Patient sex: M
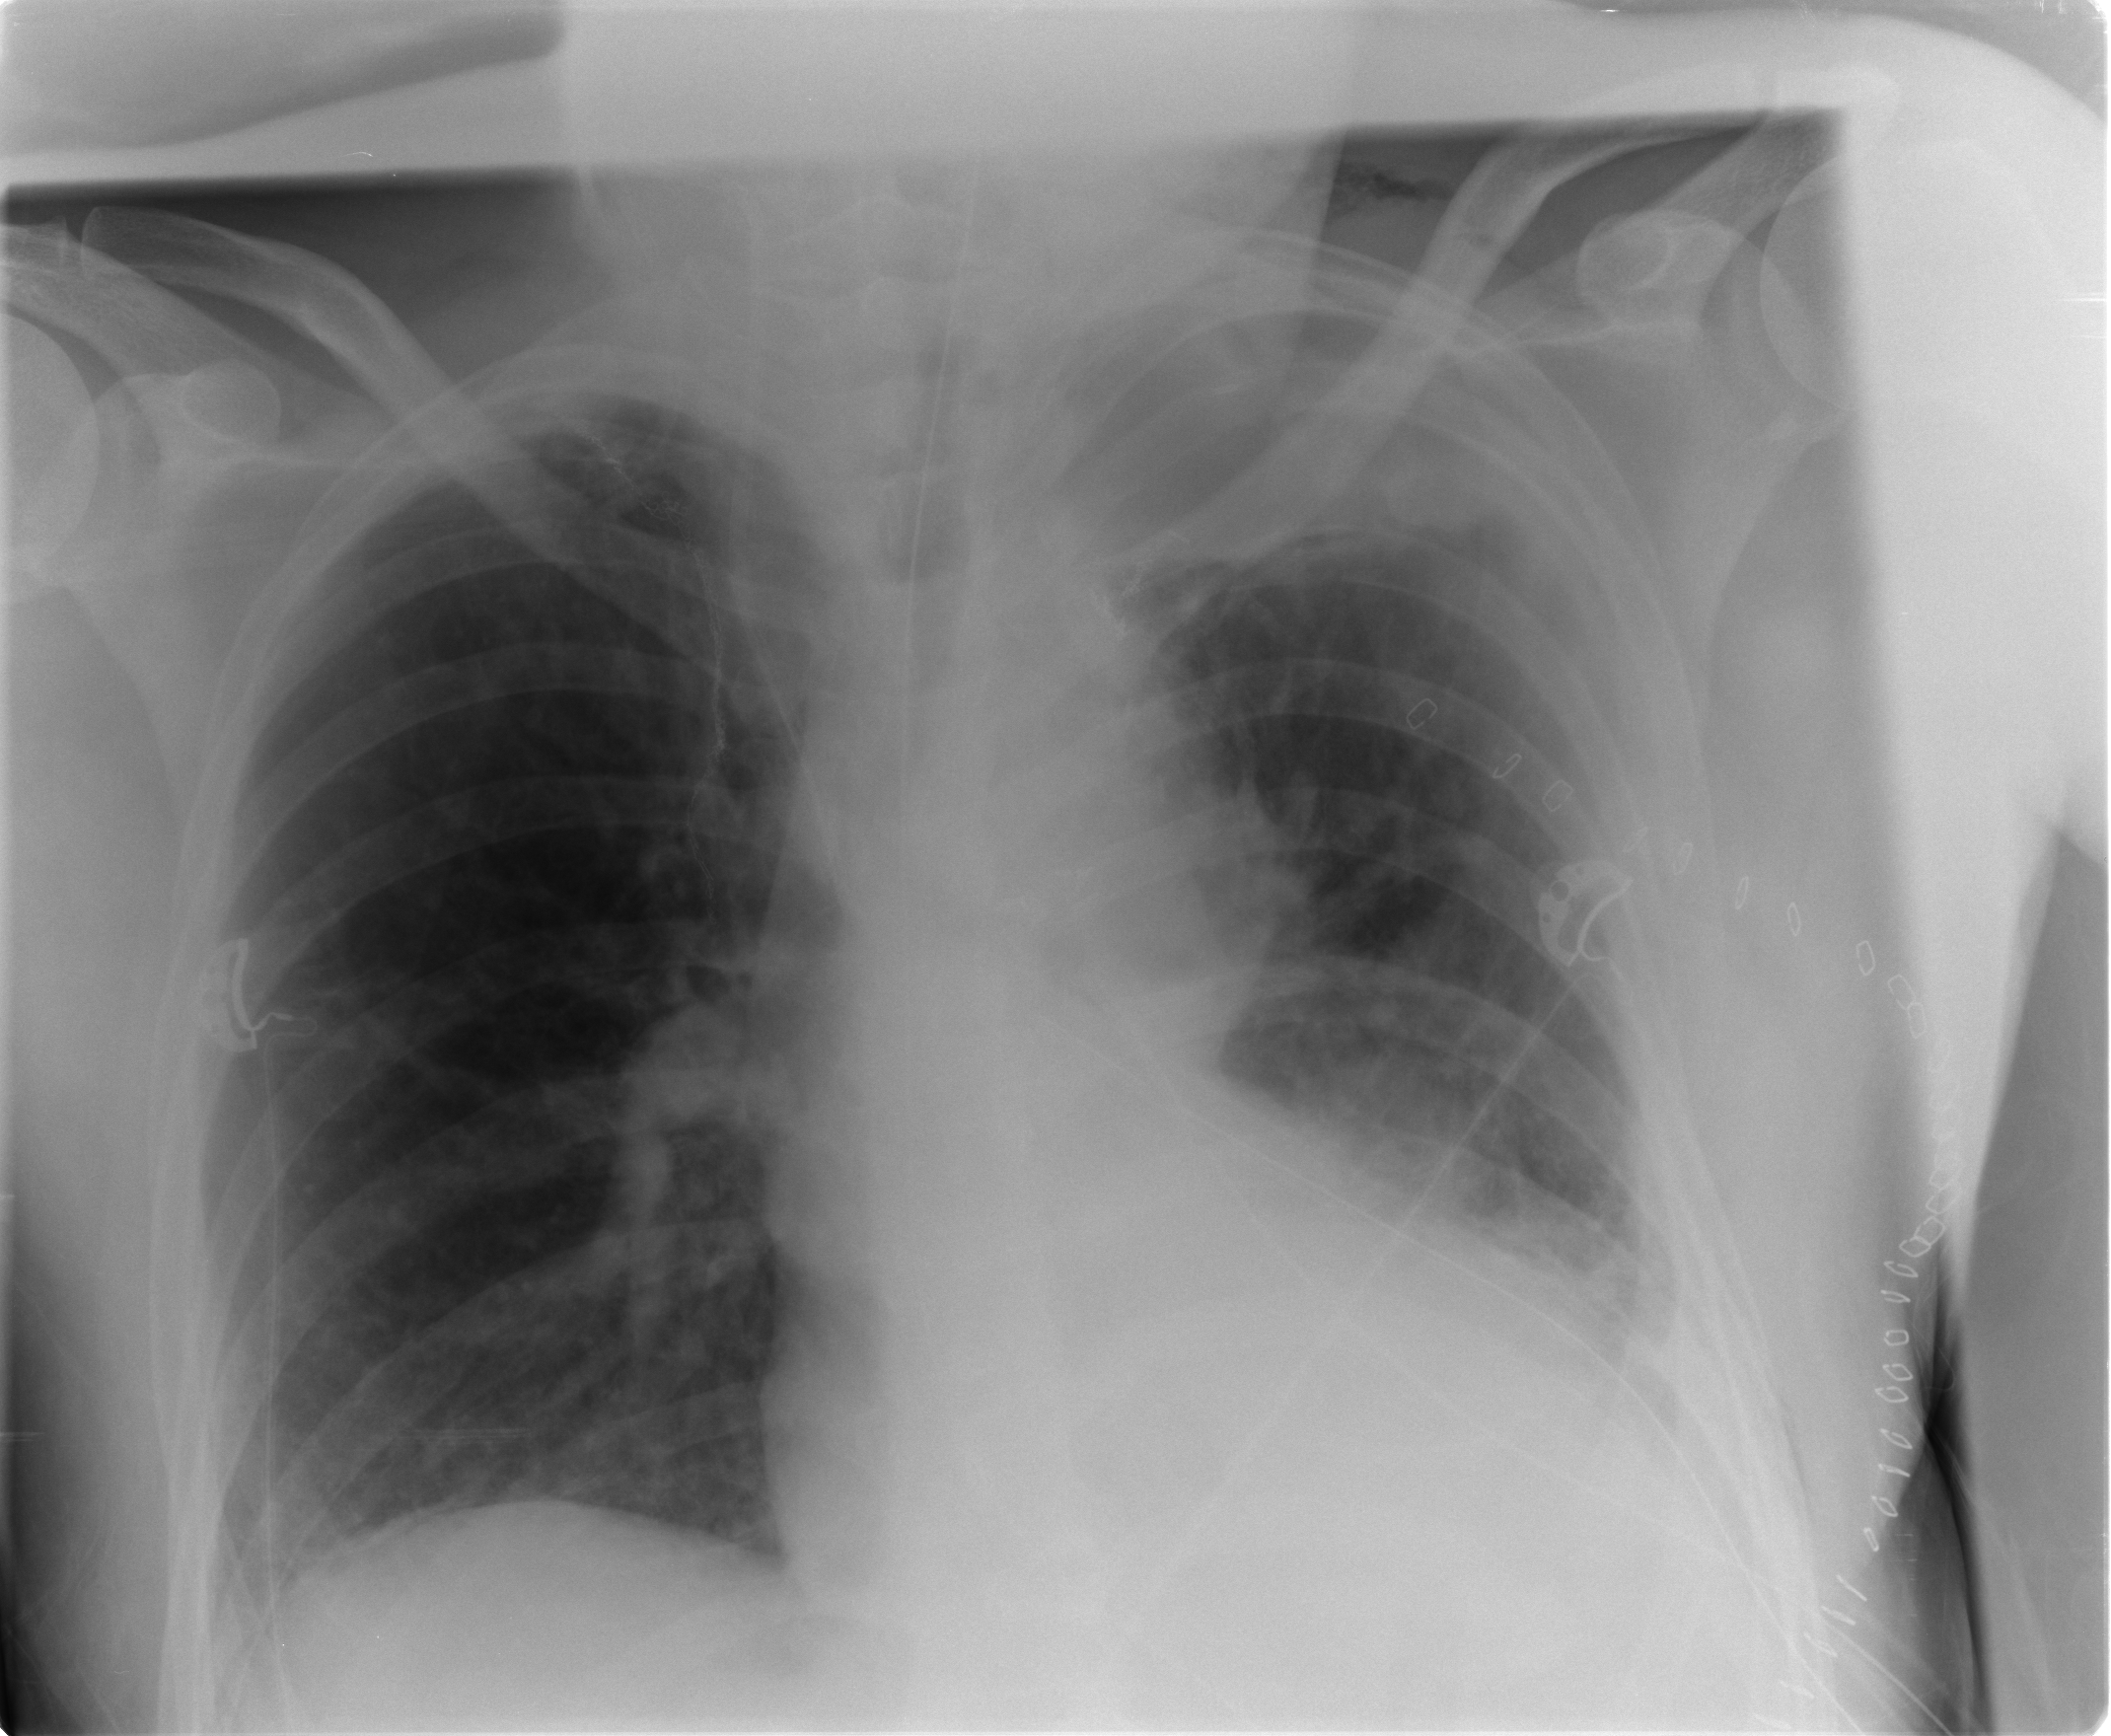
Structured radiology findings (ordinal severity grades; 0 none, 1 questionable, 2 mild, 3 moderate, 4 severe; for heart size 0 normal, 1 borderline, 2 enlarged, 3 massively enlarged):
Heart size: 2
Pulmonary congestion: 2
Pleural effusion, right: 0
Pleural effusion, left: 2
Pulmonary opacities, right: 0
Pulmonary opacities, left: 1
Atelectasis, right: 1
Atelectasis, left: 2